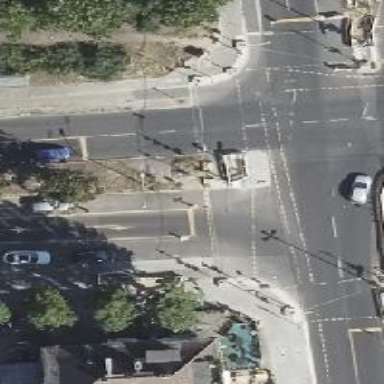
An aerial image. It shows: Crossing with traffic signals.